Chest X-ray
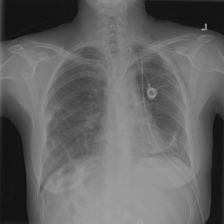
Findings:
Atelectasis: negative
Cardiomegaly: negative
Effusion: negative
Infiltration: negative
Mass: negative
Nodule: negative
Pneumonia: negative
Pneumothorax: positive
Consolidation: negative
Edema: negative
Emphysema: positive
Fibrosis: negative
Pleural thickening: negative
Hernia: negative